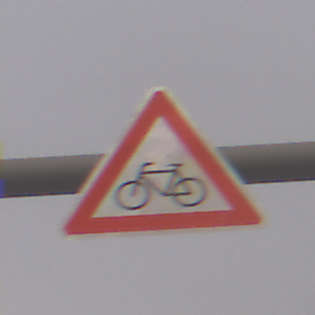
Verkehrszeichen: RadverkehrRechts
Umgebung: Outdoor, Nature
Tageszeit: Midday
Wetter: Overcast
Licht: Natural
Jahreszeit: Winter
Kontrast: LowContrast